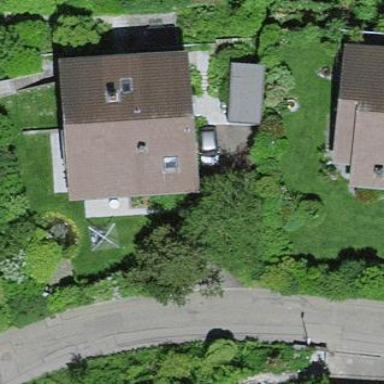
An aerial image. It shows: Gabled roof house.